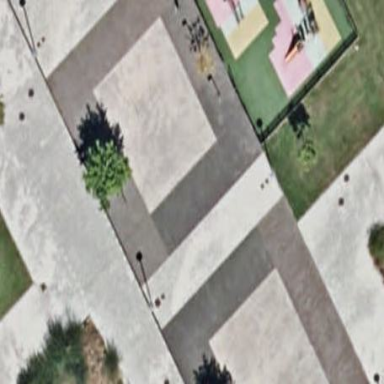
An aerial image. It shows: Pedestrian road made of paving stones.